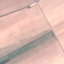
Label: AnnualCrop